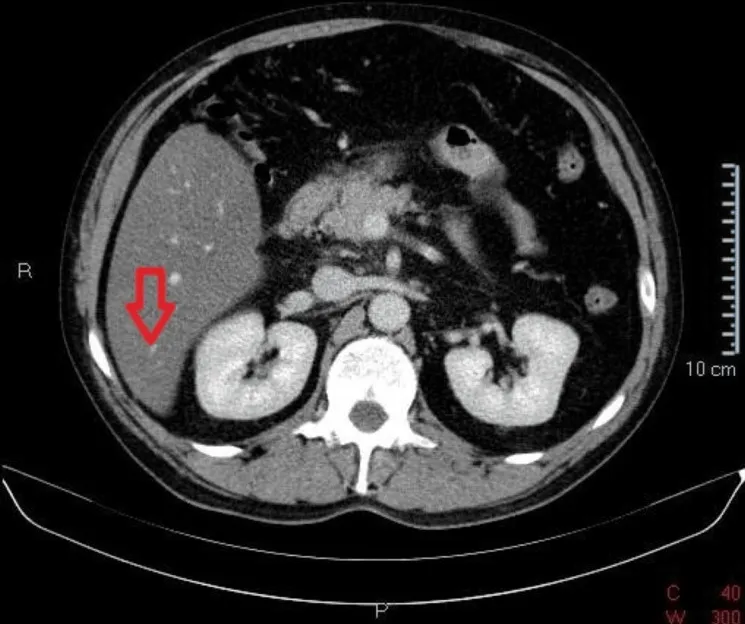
Riedel's lobe.
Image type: radiology (ct)